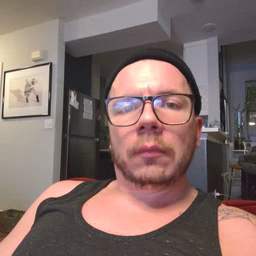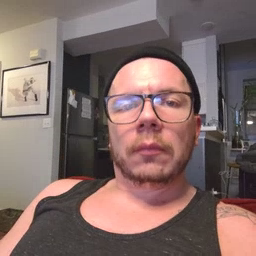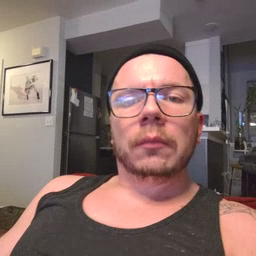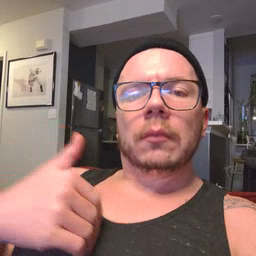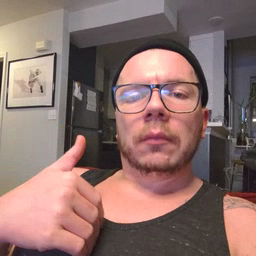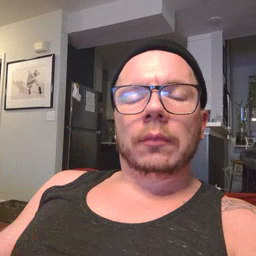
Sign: have